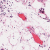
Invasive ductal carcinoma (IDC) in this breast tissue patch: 1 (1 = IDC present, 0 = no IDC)